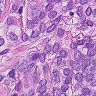
Metastatic tissue present: yes